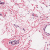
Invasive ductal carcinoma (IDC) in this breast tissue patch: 0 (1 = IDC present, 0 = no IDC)